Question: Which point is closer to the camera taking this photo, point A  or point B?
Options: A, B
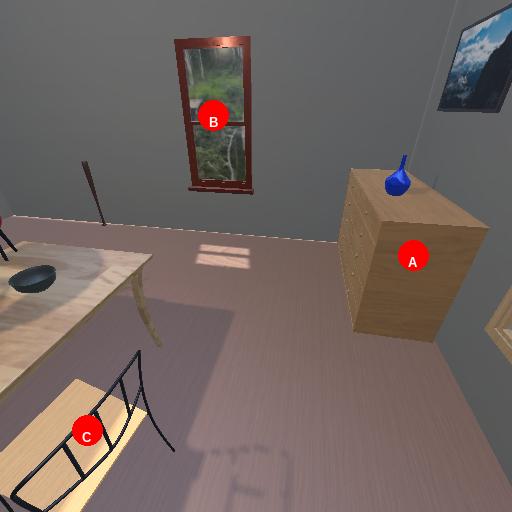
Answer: A